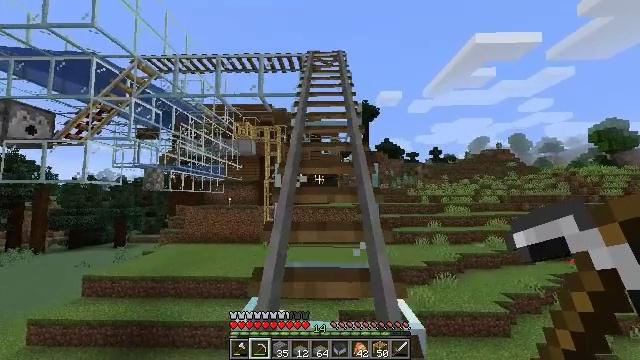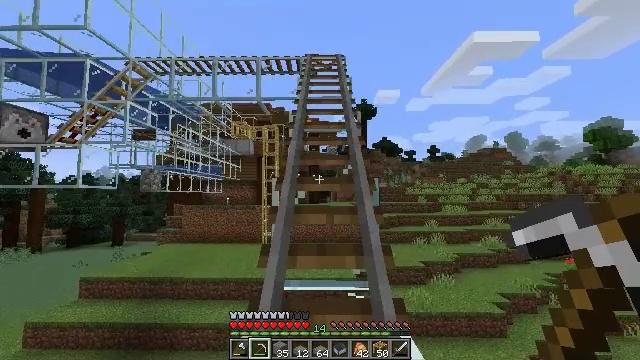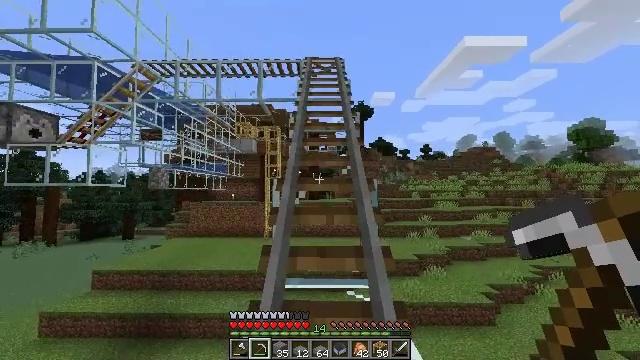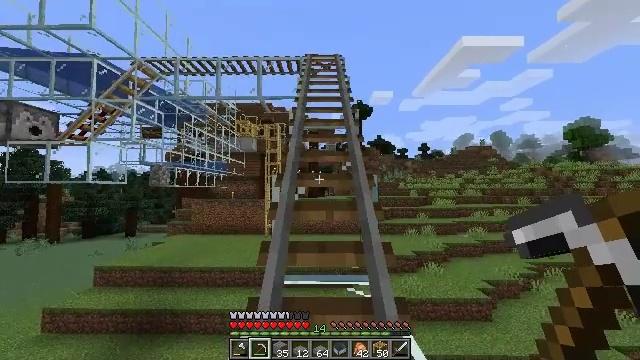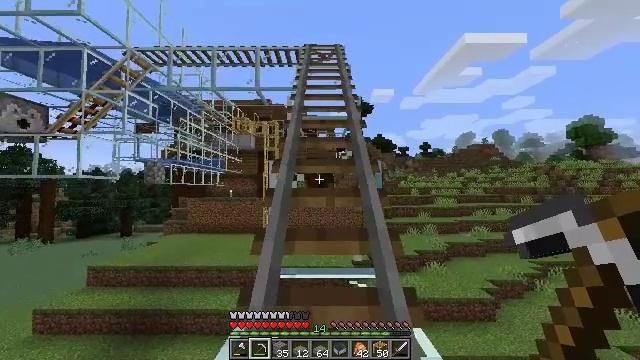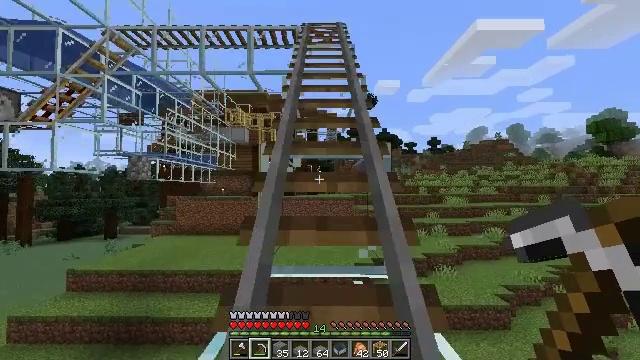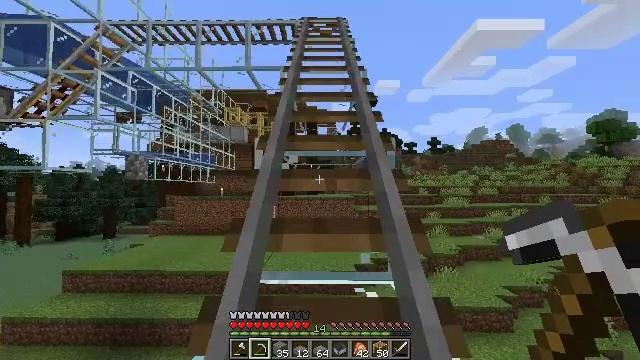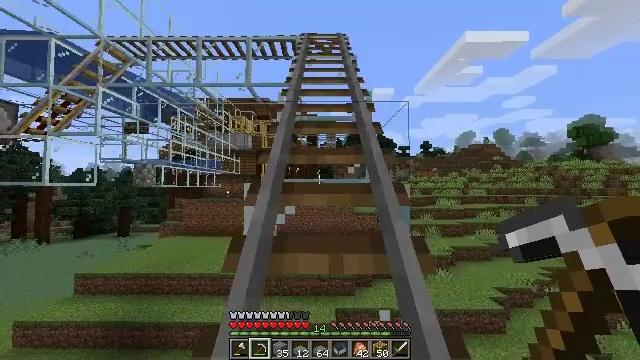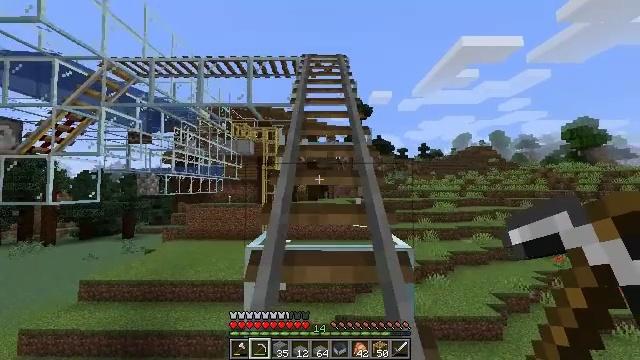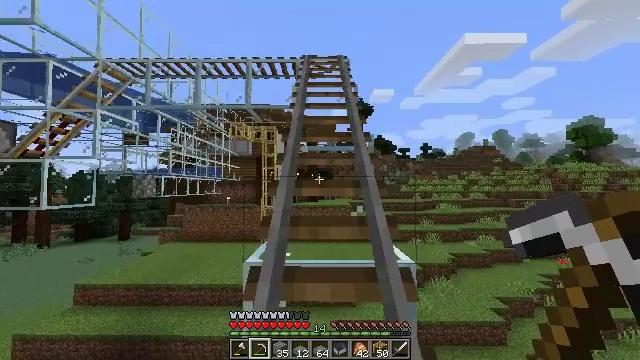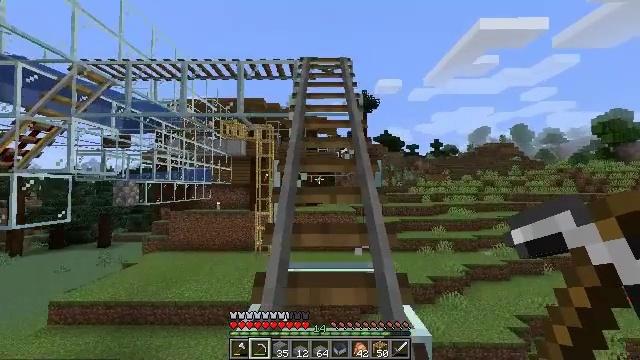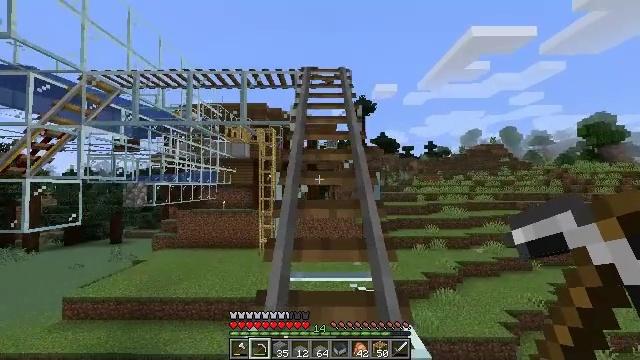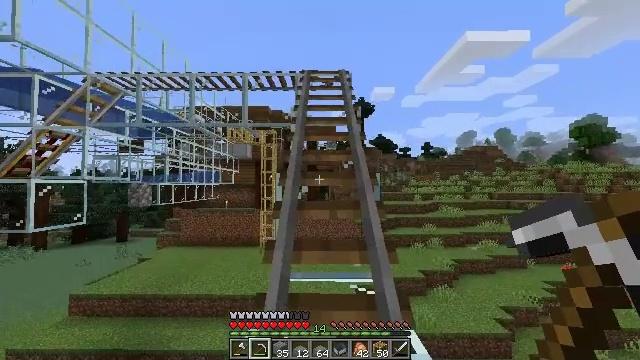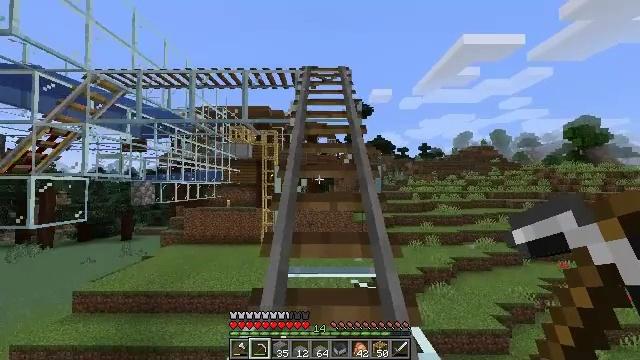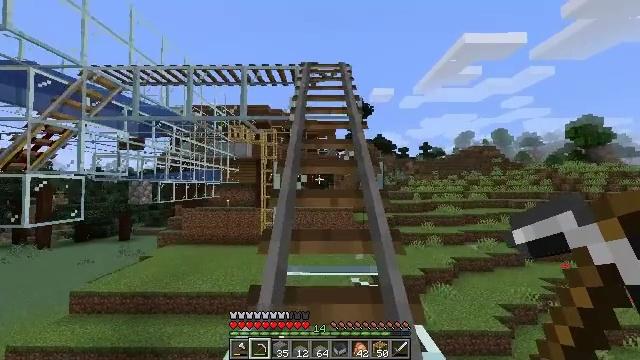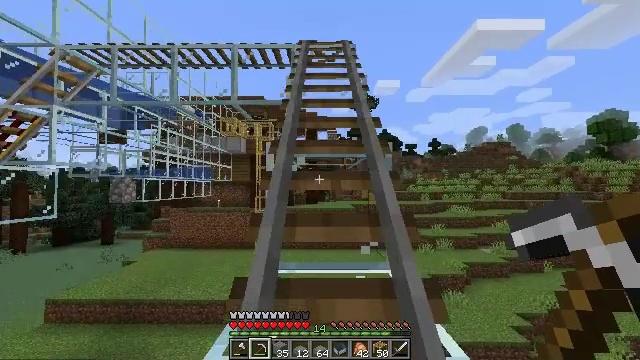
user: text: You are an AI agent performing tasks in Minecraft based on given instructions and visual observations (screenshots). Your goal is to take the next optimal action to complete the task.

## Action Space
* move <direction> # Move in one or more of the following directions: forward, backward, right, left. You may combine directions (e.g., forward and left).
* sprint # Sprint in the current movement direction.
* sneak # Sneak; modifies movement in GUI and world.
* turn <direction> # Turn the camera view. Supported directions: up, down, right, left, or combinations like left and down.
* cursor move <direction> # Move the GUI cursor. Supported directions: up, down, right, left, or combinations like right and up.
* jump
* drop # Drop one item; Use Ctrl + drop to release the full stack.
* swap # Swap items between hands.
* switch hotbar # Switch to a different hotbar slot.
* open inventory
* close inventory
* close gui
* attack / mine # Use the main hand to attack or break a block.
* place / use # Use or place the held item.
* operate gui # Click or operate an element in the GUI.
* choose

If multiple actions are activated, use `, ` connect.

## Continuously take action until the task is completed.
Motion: motion action
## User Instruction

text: Mine the rail.
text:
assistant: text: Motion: move forward, jump
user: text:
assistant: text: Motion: move forward, jump
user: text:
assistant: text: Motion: move forward, jump
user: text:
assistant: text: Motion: move forward, jump
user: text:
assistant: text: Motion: move forward, jump
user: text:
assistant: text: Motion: move forward, jump
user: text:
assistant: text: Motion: move forward, sprint, jump
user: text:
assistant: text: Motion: move forward, sprint, jump
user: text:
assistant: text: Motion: move forward, sprint, jump
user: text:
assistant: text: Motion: move forward, sprint, jump
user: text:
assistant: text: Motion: move forward, jump
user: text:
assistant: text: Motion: move forward, jump
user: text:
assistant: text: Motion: move forward, jump
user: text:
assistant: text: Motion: move forward, jump
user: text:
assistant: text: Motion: move forward, jump
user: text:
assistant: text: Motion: move forward, jump
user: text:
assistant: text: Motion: move forward, sprint, jump
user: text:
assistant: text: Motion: move forward, sprint, jump
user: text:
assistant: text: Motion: move forward, sprint, jump
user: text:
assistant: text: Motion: move forward, sprint, jump
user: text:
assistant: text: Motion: move forward, sprint, jump
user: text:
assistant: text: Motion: move forward, jump
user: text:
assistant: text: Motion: move forward, jump
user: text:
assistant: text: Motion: move forward, jump
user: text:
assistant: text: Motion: move forward, jump
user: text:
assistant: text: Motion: move forward, jump
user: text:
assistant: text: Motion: move forward, jump
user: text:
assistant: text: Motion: move forward, sprint, jump
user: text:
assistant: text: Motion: move forward, sprint, jump
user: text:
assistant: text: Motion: move forward, sprint, jump